Interaction volume radius: 5 \u00c5
Interaction volume height: 10 \u00c5
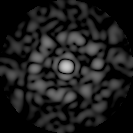
Disorder parameter: 0.8542